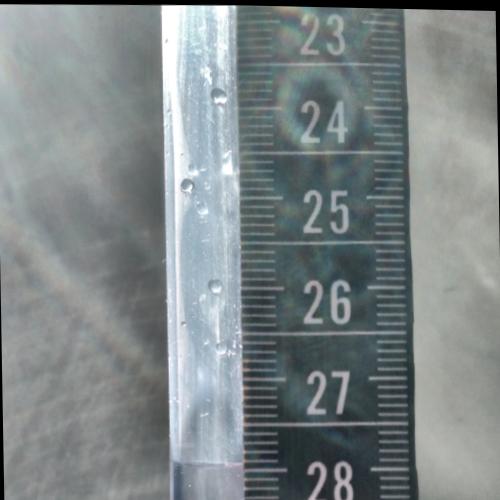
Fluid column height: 27.9 cm